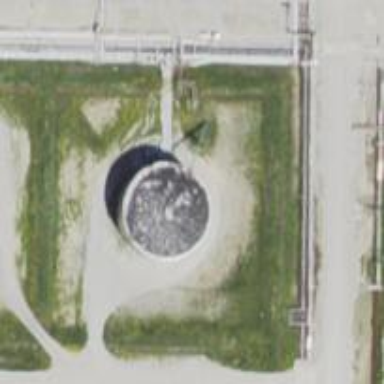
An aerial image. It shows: Storage tank that is man-made.